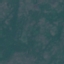
Land use / land cover: HerbaceousVegetation